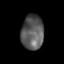
Tissue: lung
Cell type: Epithelial cells
Senescence score: 0.1833
Nuclear area (px): 773
Mean DAPI intensity: 88.471